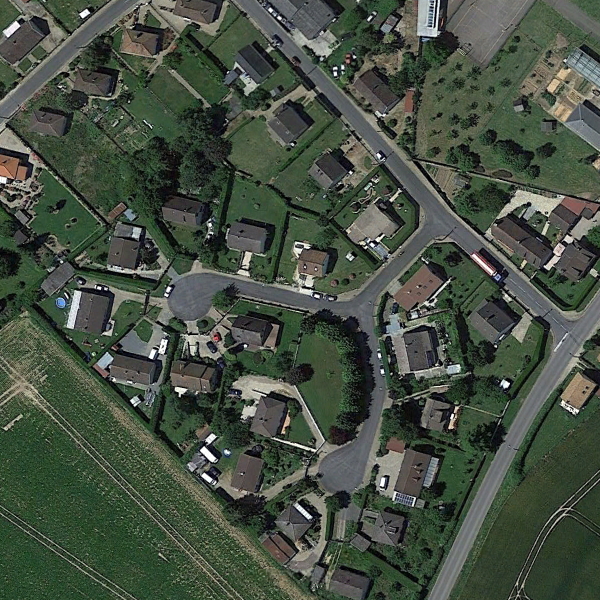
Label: MediumResidential